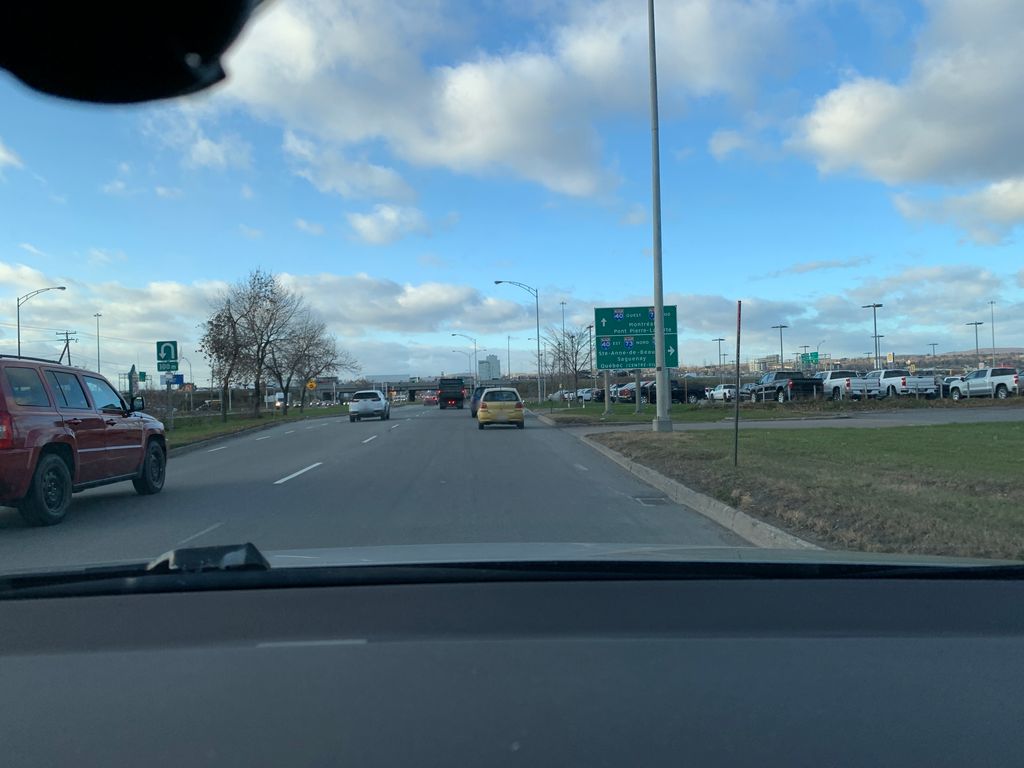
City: quebec_city